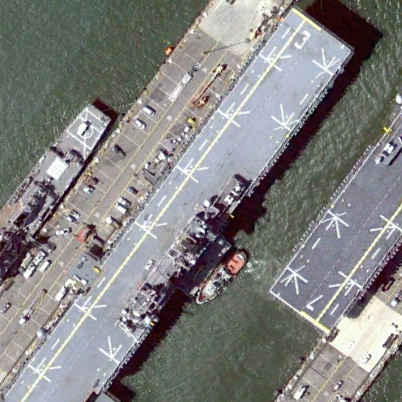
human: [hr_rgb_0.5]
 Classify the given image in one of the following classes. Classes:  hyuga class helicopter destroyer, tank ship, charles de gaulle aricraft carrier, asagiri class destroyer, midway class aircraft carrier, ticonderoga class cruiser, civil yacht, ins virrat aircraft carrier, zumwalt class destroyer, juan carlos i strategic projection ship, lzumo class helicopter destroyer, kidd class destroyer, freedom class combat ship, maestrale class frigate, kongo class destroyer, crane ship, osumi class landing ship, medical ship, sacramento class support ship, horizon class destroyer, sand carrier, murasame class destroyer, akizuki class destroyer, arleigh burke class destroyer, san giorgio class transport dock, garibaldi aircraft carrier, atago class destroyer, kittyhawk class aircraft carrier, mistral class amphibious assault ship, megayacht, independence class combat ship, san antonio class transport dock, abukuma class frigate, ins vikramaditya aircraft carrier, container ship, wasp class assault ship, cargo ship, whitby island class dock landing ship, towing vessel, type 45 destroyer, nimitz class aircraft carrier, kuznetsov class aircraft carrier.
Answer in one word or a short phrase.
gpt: Wasp class assault ship